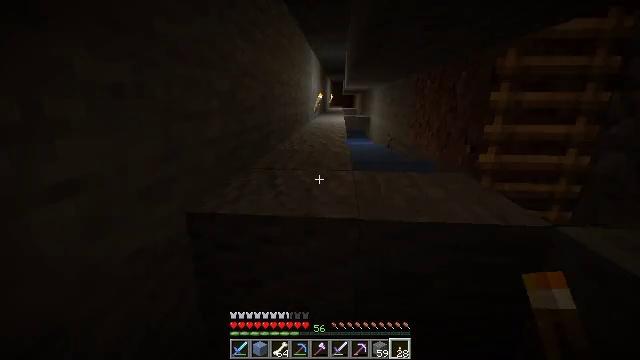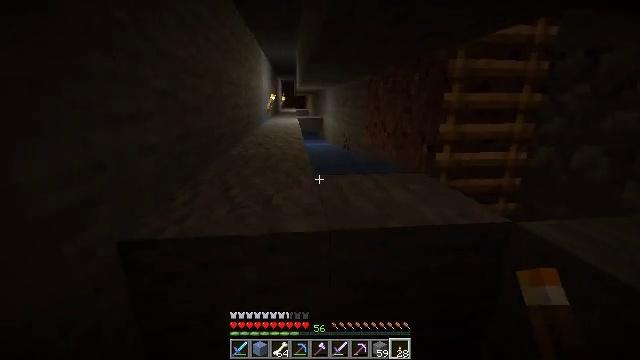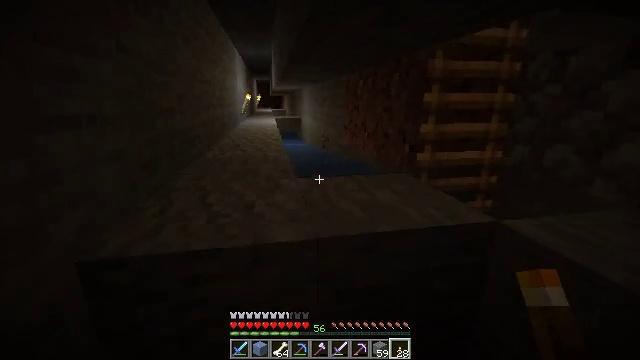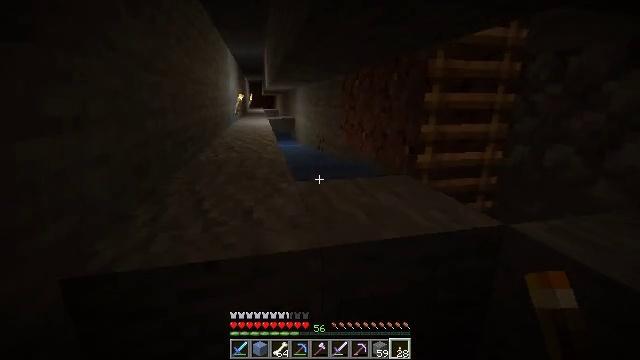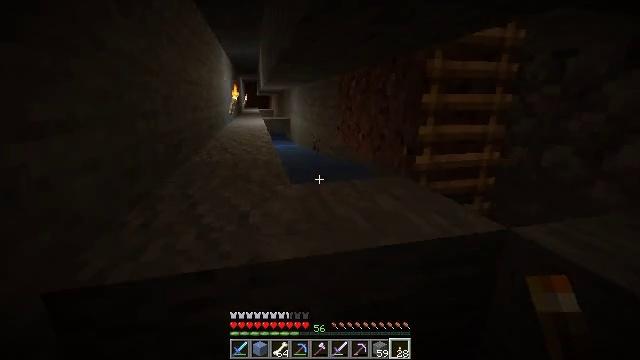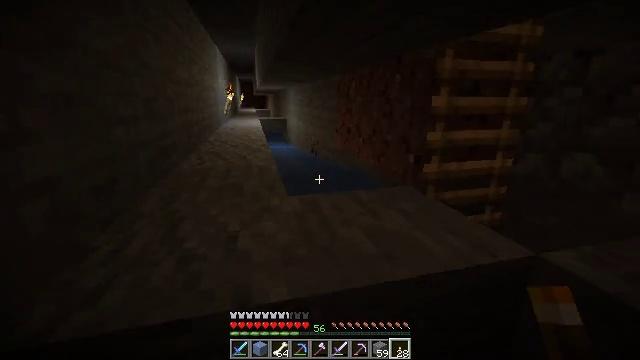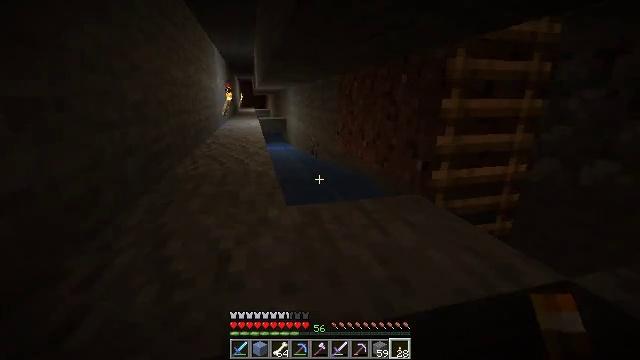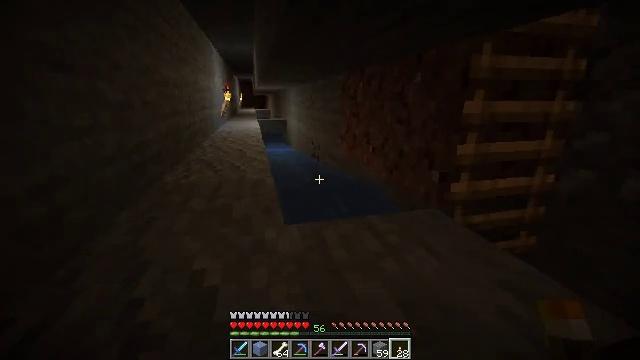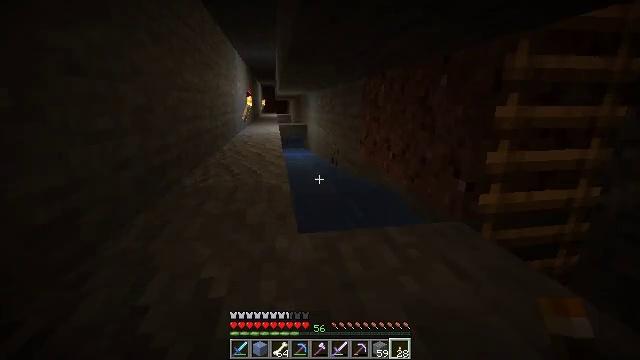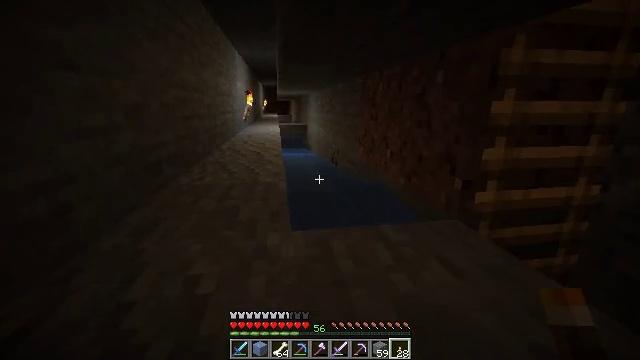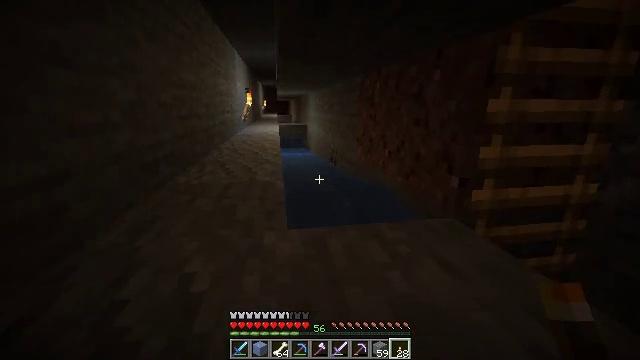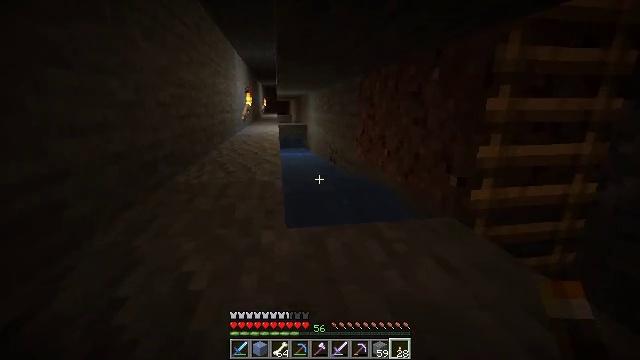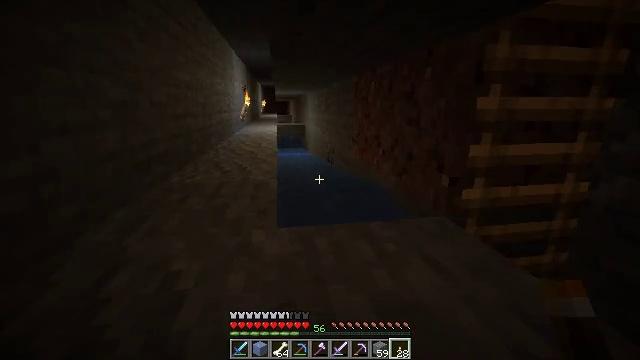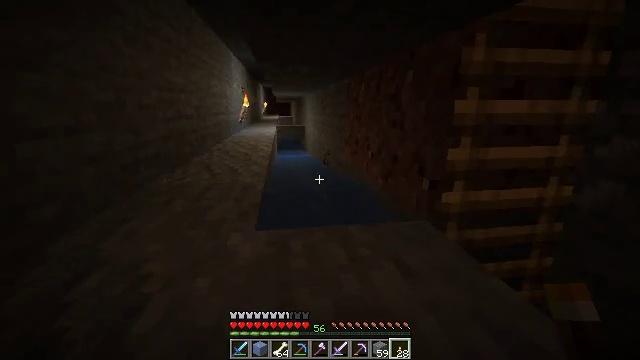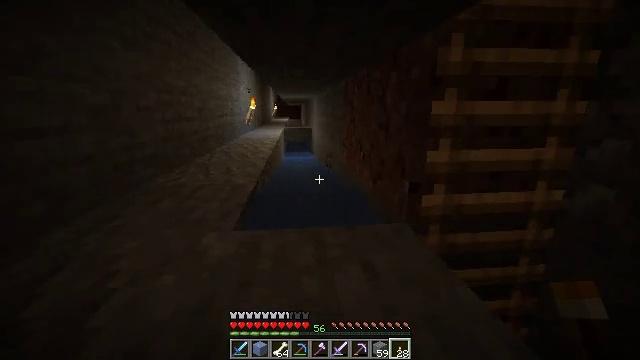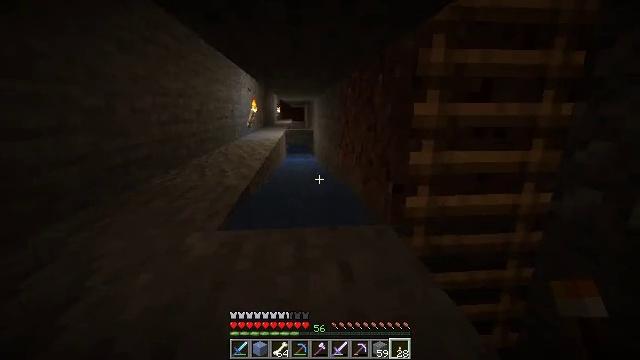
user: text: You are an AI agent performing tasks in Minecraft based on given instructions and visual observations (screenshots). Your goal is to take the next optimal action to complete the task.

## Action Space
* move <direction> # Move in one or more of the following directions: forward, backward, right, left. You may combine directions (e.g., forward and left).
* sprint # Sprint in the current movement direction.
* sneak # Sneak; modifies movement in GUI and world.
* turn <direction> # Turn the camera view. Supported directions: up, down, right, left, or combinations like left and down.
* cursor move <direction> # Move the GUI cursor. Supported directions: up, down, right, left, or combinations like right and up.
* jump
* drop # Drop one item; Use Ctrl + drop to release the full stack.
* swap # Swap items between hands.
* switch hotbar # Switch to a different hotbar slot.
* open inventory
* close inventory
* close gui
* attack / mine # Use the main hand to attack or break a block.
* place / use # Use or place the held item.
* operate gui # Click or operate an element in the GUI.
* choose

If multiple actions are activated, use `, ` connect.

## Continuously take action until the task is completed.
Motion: motion action
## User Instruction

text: Remove a bone from the inventory.
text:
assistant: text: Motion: turn right
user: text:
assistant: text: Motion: turn right
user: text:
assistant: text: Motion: turn right
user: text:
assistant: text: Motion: move forward, turn right
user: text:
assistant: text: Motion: move forward
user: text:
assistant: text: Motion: move forward
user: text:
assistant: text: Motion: move forward
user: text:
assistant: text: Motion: move forward, turn left and up
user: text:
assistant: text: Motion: move forward
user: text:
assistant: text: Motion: no_op
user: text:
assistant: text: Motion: no_op
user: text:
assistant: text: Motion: move right
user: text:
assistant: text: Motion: move right
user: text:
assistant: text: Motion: move right, turn left
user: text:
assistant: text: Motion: turn left
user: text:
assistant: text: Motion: no_op
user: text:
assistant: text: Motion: turn left and up
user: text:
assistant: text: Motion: turn left and up
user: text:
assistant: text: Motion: no_op
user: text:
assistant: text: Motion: no_op
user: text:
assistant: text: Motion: close inventory
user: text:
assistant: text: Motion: close inventory
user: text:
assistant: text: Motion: open gui
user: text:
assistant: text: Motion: no_op
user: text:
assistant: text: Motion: no_op
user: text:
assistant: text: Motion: no_op
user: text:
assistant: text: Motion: no_op
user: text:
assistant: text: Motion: no_op
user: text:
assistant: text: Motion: no_op
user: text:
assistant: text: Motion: no_op